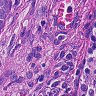
Metastatic tissue present: yes